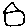
Label: house